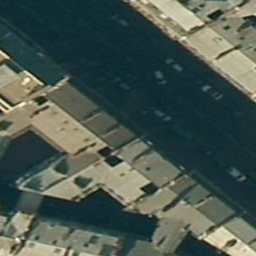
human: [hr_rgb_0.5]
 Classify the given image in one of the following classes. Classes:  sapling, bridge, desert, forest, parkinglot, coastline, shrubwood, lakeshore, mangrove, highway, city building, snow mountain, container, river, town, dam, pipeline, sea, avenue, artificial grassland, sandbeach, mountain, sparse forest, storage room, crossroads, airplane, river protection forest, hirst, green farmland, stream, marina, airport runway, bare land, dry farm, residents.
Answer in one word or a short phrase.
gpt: city building